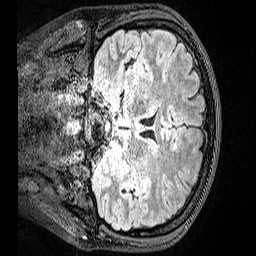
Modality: FLAIR
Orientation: coronal
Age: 19
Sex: female
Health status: healthy
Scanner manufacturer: siemens
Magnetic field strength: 3 T
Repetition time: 5 s
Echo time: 0.388 s